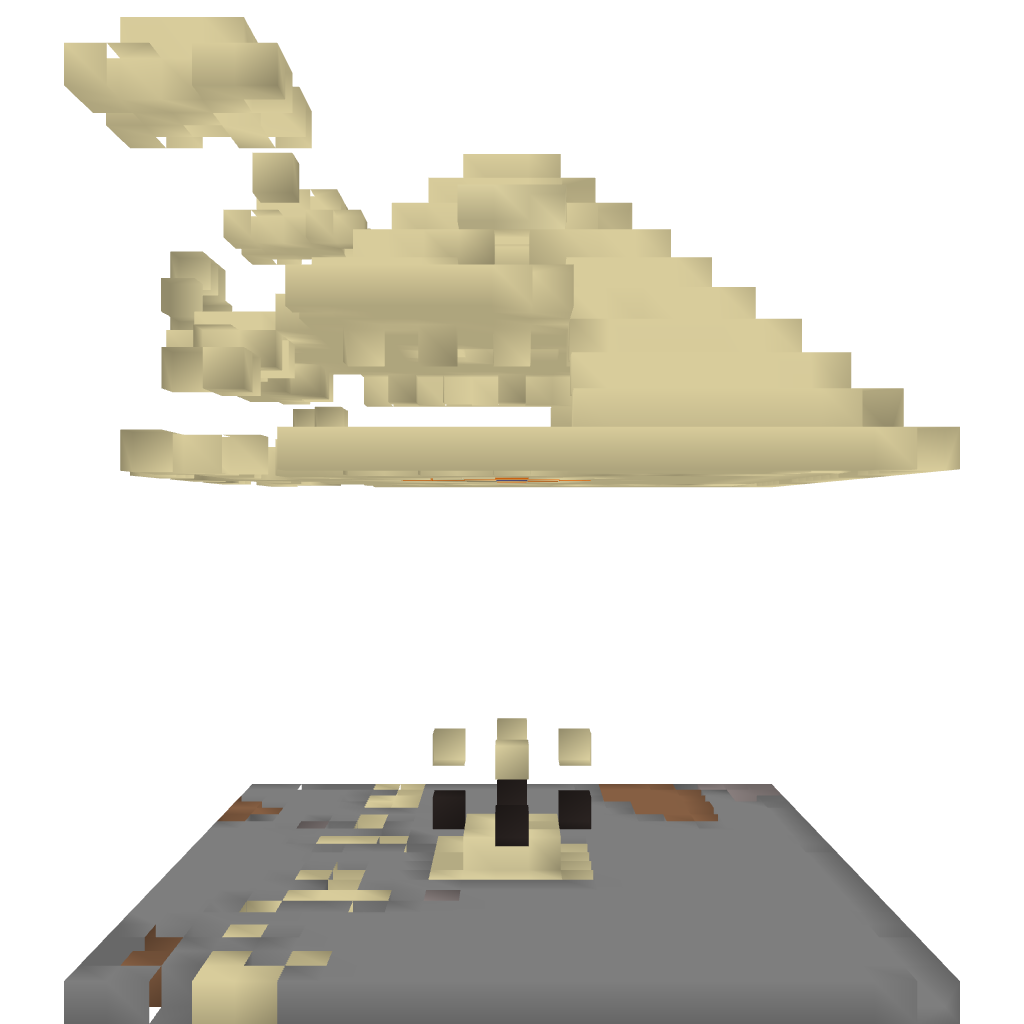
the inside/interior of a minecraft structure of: Default desert temple